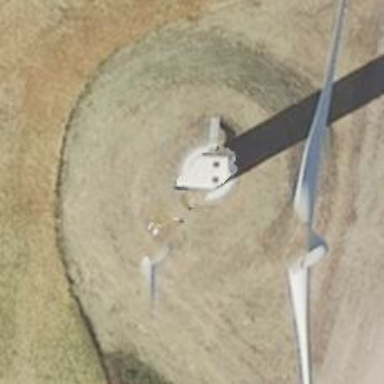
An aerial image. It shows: Wind generator manufactured by Vestas.